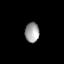
Tissue: lung
Cell type: Endothelial cells
Senescence score: 0.677
Nuclear area (px): 279
Mean DAPI intensity: 157.814